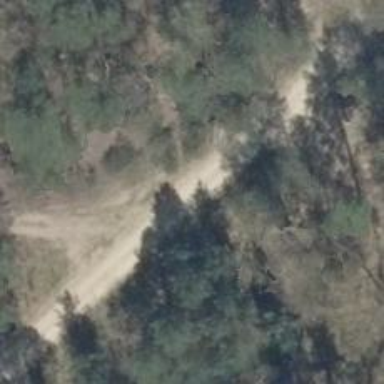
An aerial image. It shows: Sandy track road with grade4 tracktype.